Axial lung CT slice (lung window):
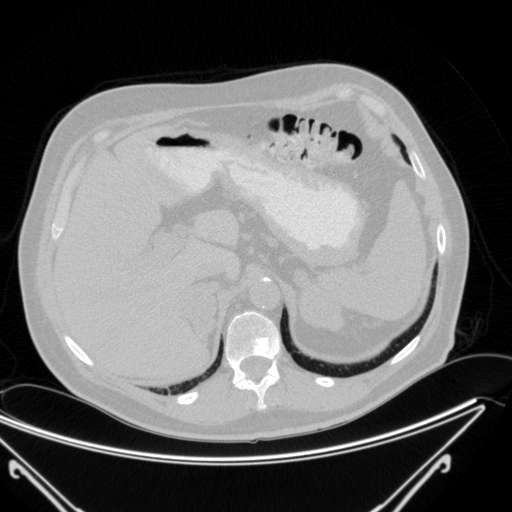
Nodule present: no